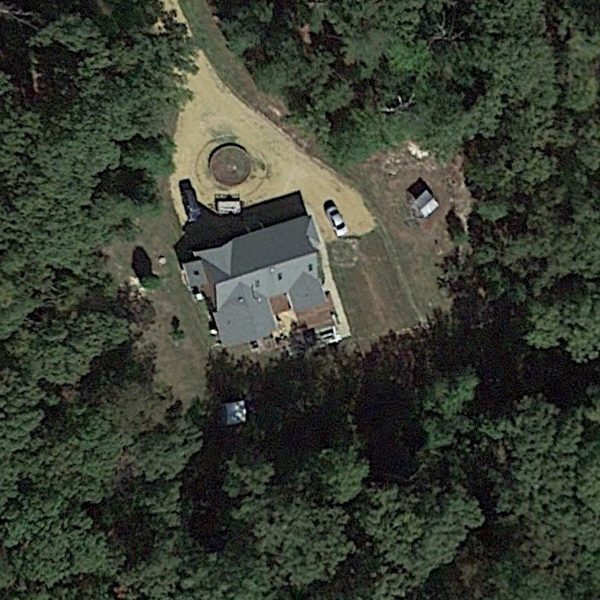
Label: SparseResidential